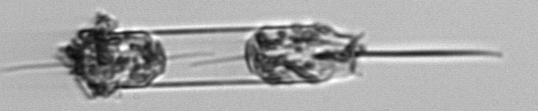
Label: Ditylum_brightwellii